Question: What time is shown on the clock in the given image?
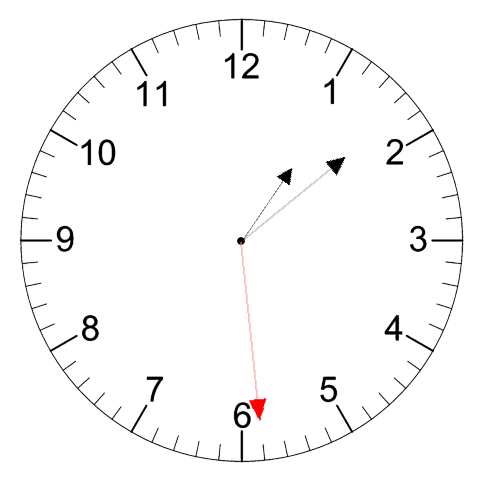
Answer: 01:08:29